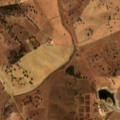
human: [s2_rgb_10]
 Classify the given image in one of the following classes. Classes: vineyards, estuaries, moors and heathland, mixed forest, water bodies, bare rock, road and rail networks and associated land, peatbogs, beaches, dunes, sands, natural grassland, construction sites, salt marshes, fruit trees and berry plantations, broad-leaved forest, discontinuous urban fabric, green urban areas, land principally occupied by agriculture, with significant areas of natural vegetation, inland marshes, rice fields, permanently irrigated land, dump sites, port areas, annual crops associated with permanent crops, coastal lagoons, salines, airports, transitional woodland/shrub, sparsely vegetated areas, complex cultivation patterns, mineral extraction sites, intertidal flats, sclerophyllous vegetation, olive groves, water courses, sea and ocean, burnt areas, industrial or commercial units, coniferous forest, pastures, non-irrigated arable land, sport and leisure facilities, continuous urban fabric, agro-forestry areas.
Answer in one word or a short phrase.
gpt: non-irrigated arable land, agro-forestry areas